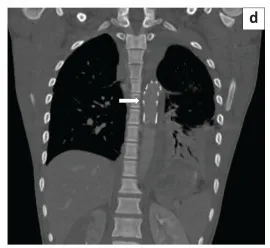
(d) Follow-up computed tomography angiography post stenting.
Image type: radiology (ct)